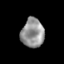
Tissue: skin
Cell type: Epithelial cells
Senescence score: 0.1483
Nuclear area (px): 650
Mean DAPI intensity: 148.188